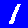
Digit: 1